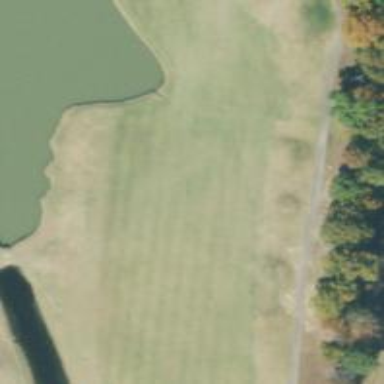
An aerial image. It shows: View of golf hole.